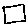
Label: square